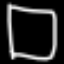
Label: square